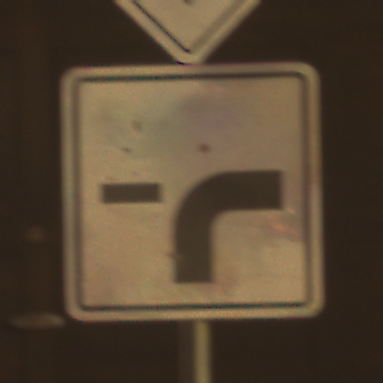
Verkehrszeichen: VerlaufVorfahrtsstrasse9
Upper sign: Vorfahrtsstrasse
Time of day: Night
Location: Outdoor (Urban)
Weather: Clear
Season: NotSpecified
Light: Artificial